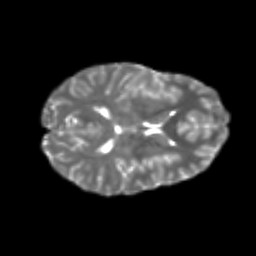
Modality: T2w
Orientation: axial
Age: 22
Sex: female
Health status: healthy
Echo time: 0.074 s